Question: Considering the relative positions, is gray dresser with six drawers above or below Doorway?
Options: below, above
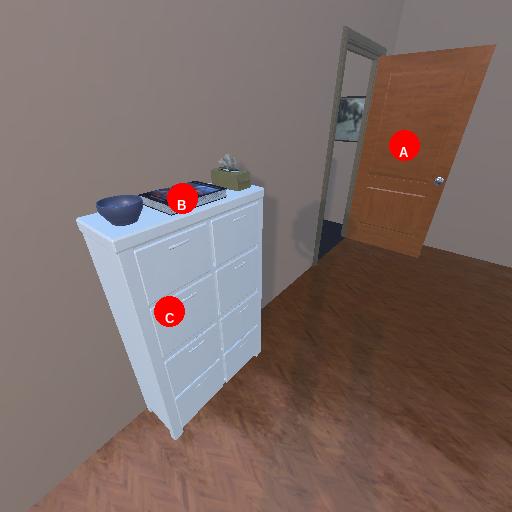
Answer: below